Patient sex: M
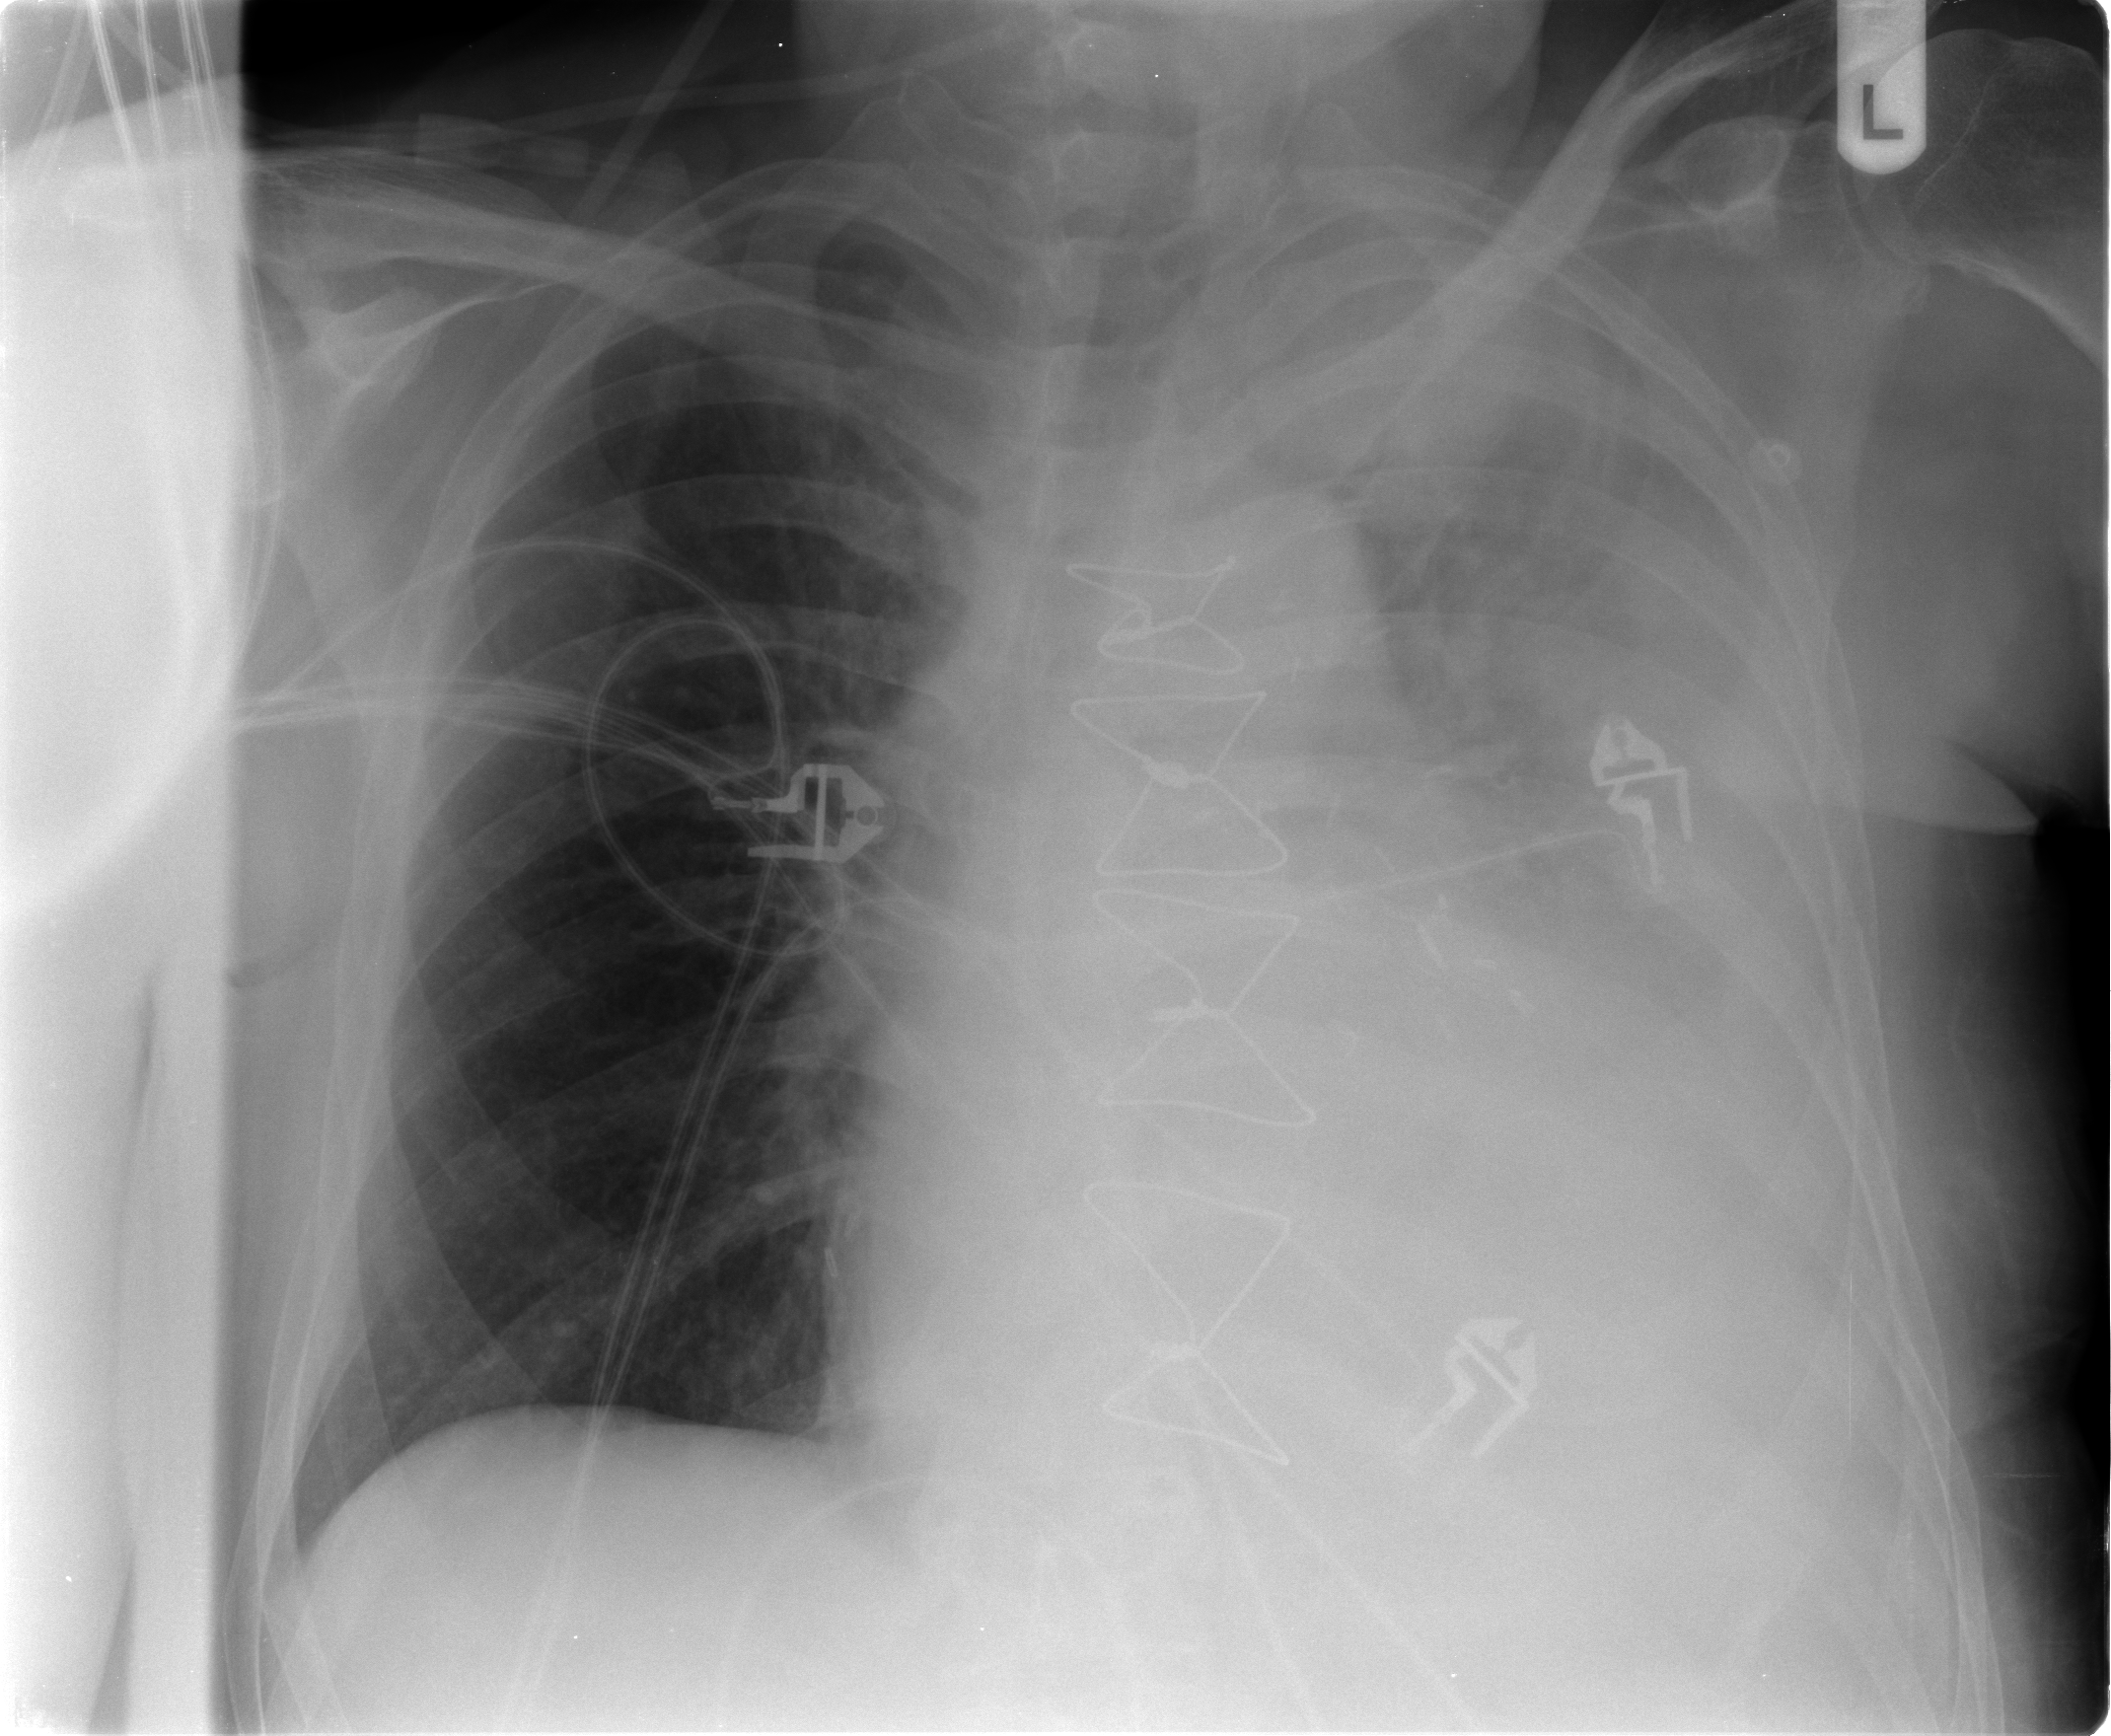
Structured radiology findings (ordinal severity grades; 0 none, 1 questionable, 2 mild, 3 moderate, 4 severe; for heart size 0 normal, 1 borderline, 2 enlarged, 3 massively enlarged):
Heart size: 0
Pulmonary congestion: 2
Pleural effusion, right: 0
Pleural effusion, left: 4
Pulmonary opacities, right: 0
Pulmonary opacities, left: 1
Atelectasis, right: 0
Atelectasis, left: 3